Modality: planning_CT
Slice 49 of 112
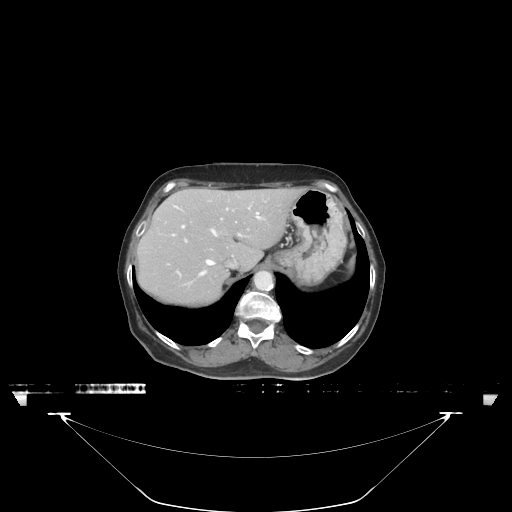